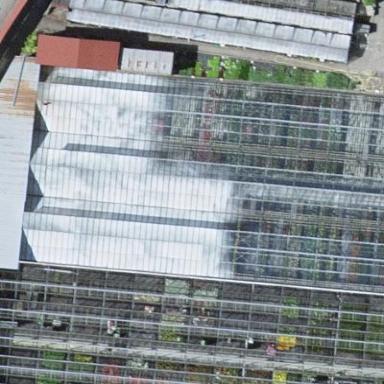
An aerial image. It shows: Greenhouse.